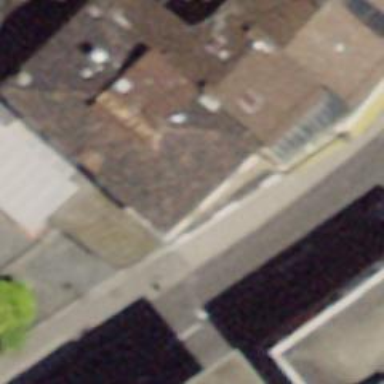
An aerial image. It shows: Restaurant.